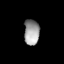
Tissue: lung
Cell type: Pericytes
Senescence score: 0.5721
Nuclear area (px): 379
Mean DAPI intensity: 157.96